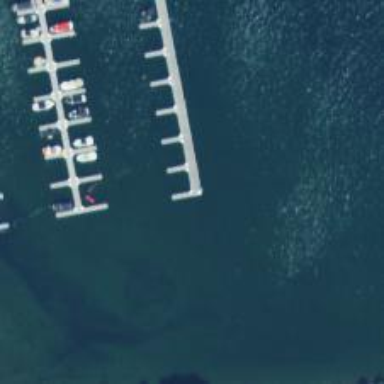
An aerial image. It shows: Man-made pier.